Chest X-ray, PA view. Patient: 69 years old, sex F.
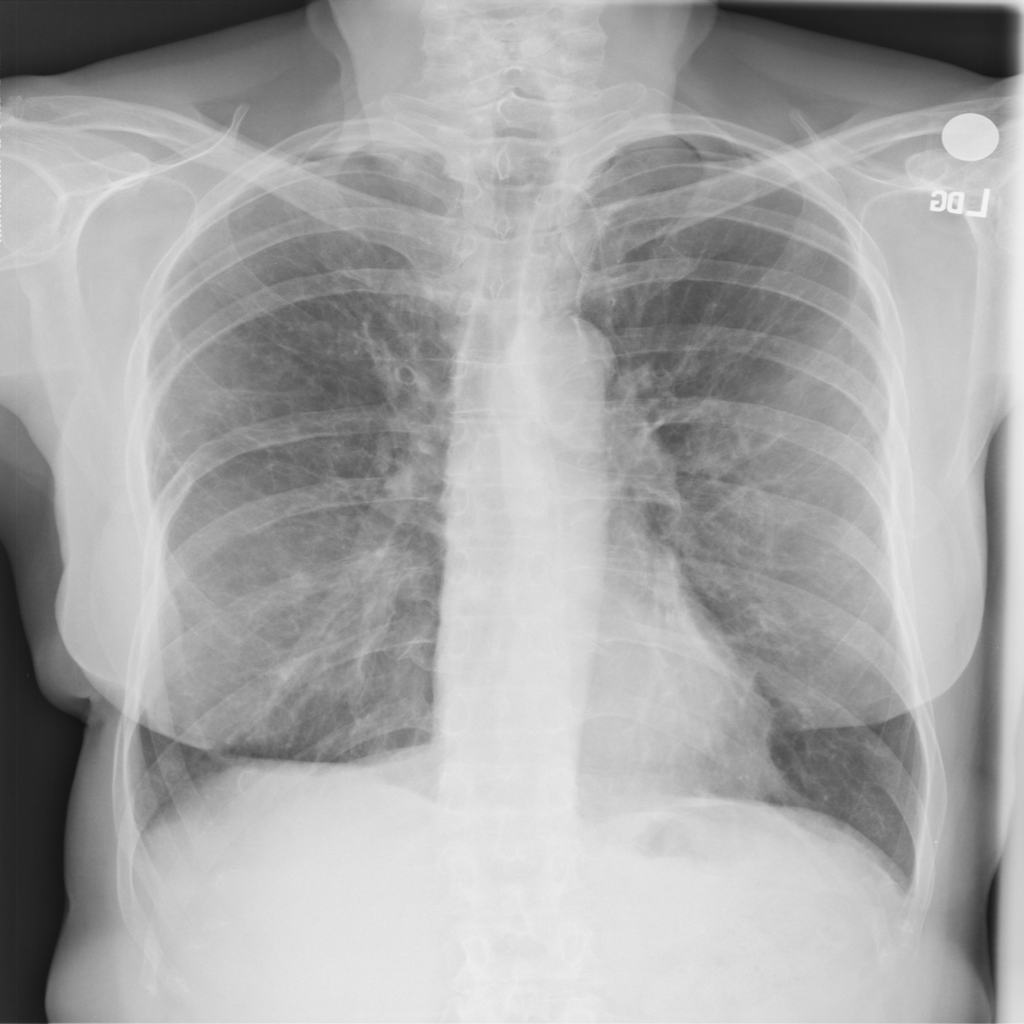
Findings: No Finding